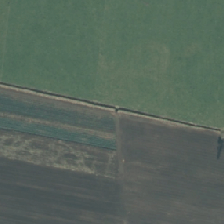
Land cover: shortrotation_cropland